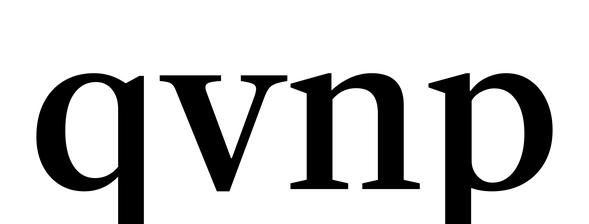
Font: LibreCaslonText_Medium